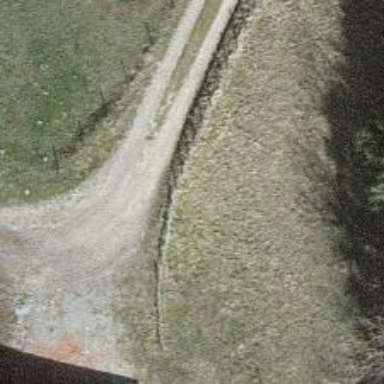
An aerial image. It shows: Track with grade2 tracktype.